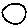
Label: circle